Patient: sex F, age 54
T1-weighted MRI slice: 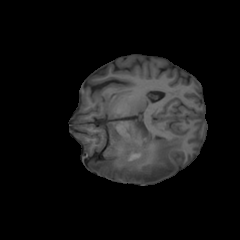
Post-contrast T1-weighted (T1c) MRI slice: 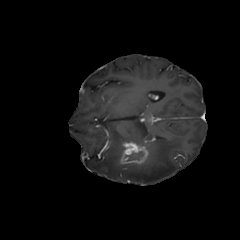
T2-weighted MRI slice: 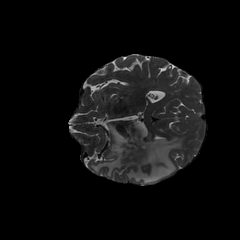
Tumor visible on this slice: yes
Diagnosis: Glioblastoma, IDH-wildtype
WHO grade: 4